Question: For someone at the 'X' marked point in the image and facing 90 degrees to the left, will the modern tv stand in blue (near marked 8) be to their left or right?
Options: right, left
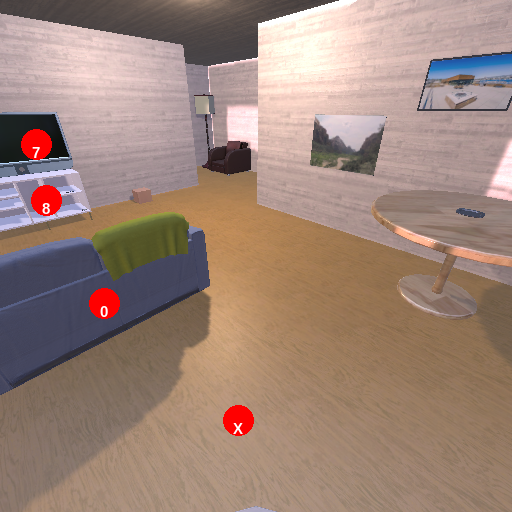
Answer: right